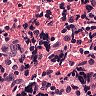
Metastatic tissue present: no